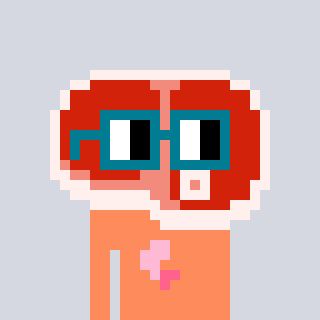
a pixel art character with square dark green glasses, a steak-shaped head and a peachy-colored body on a cool background